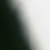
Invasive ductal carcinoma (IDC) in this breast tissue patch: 0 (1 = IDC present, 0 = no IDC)